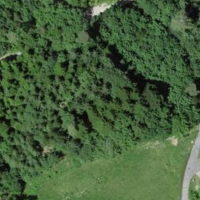
EUNIS habitat code: 43
Species observed at this site:
Platanthera bifolia
Vespa crabro